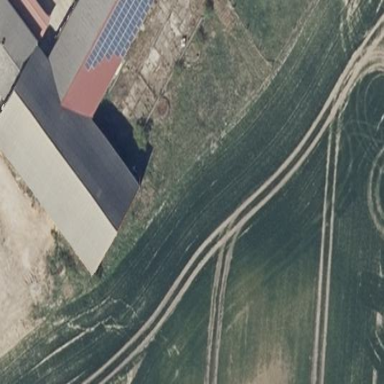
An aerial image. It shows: Farm auxiliary building.